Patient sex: M
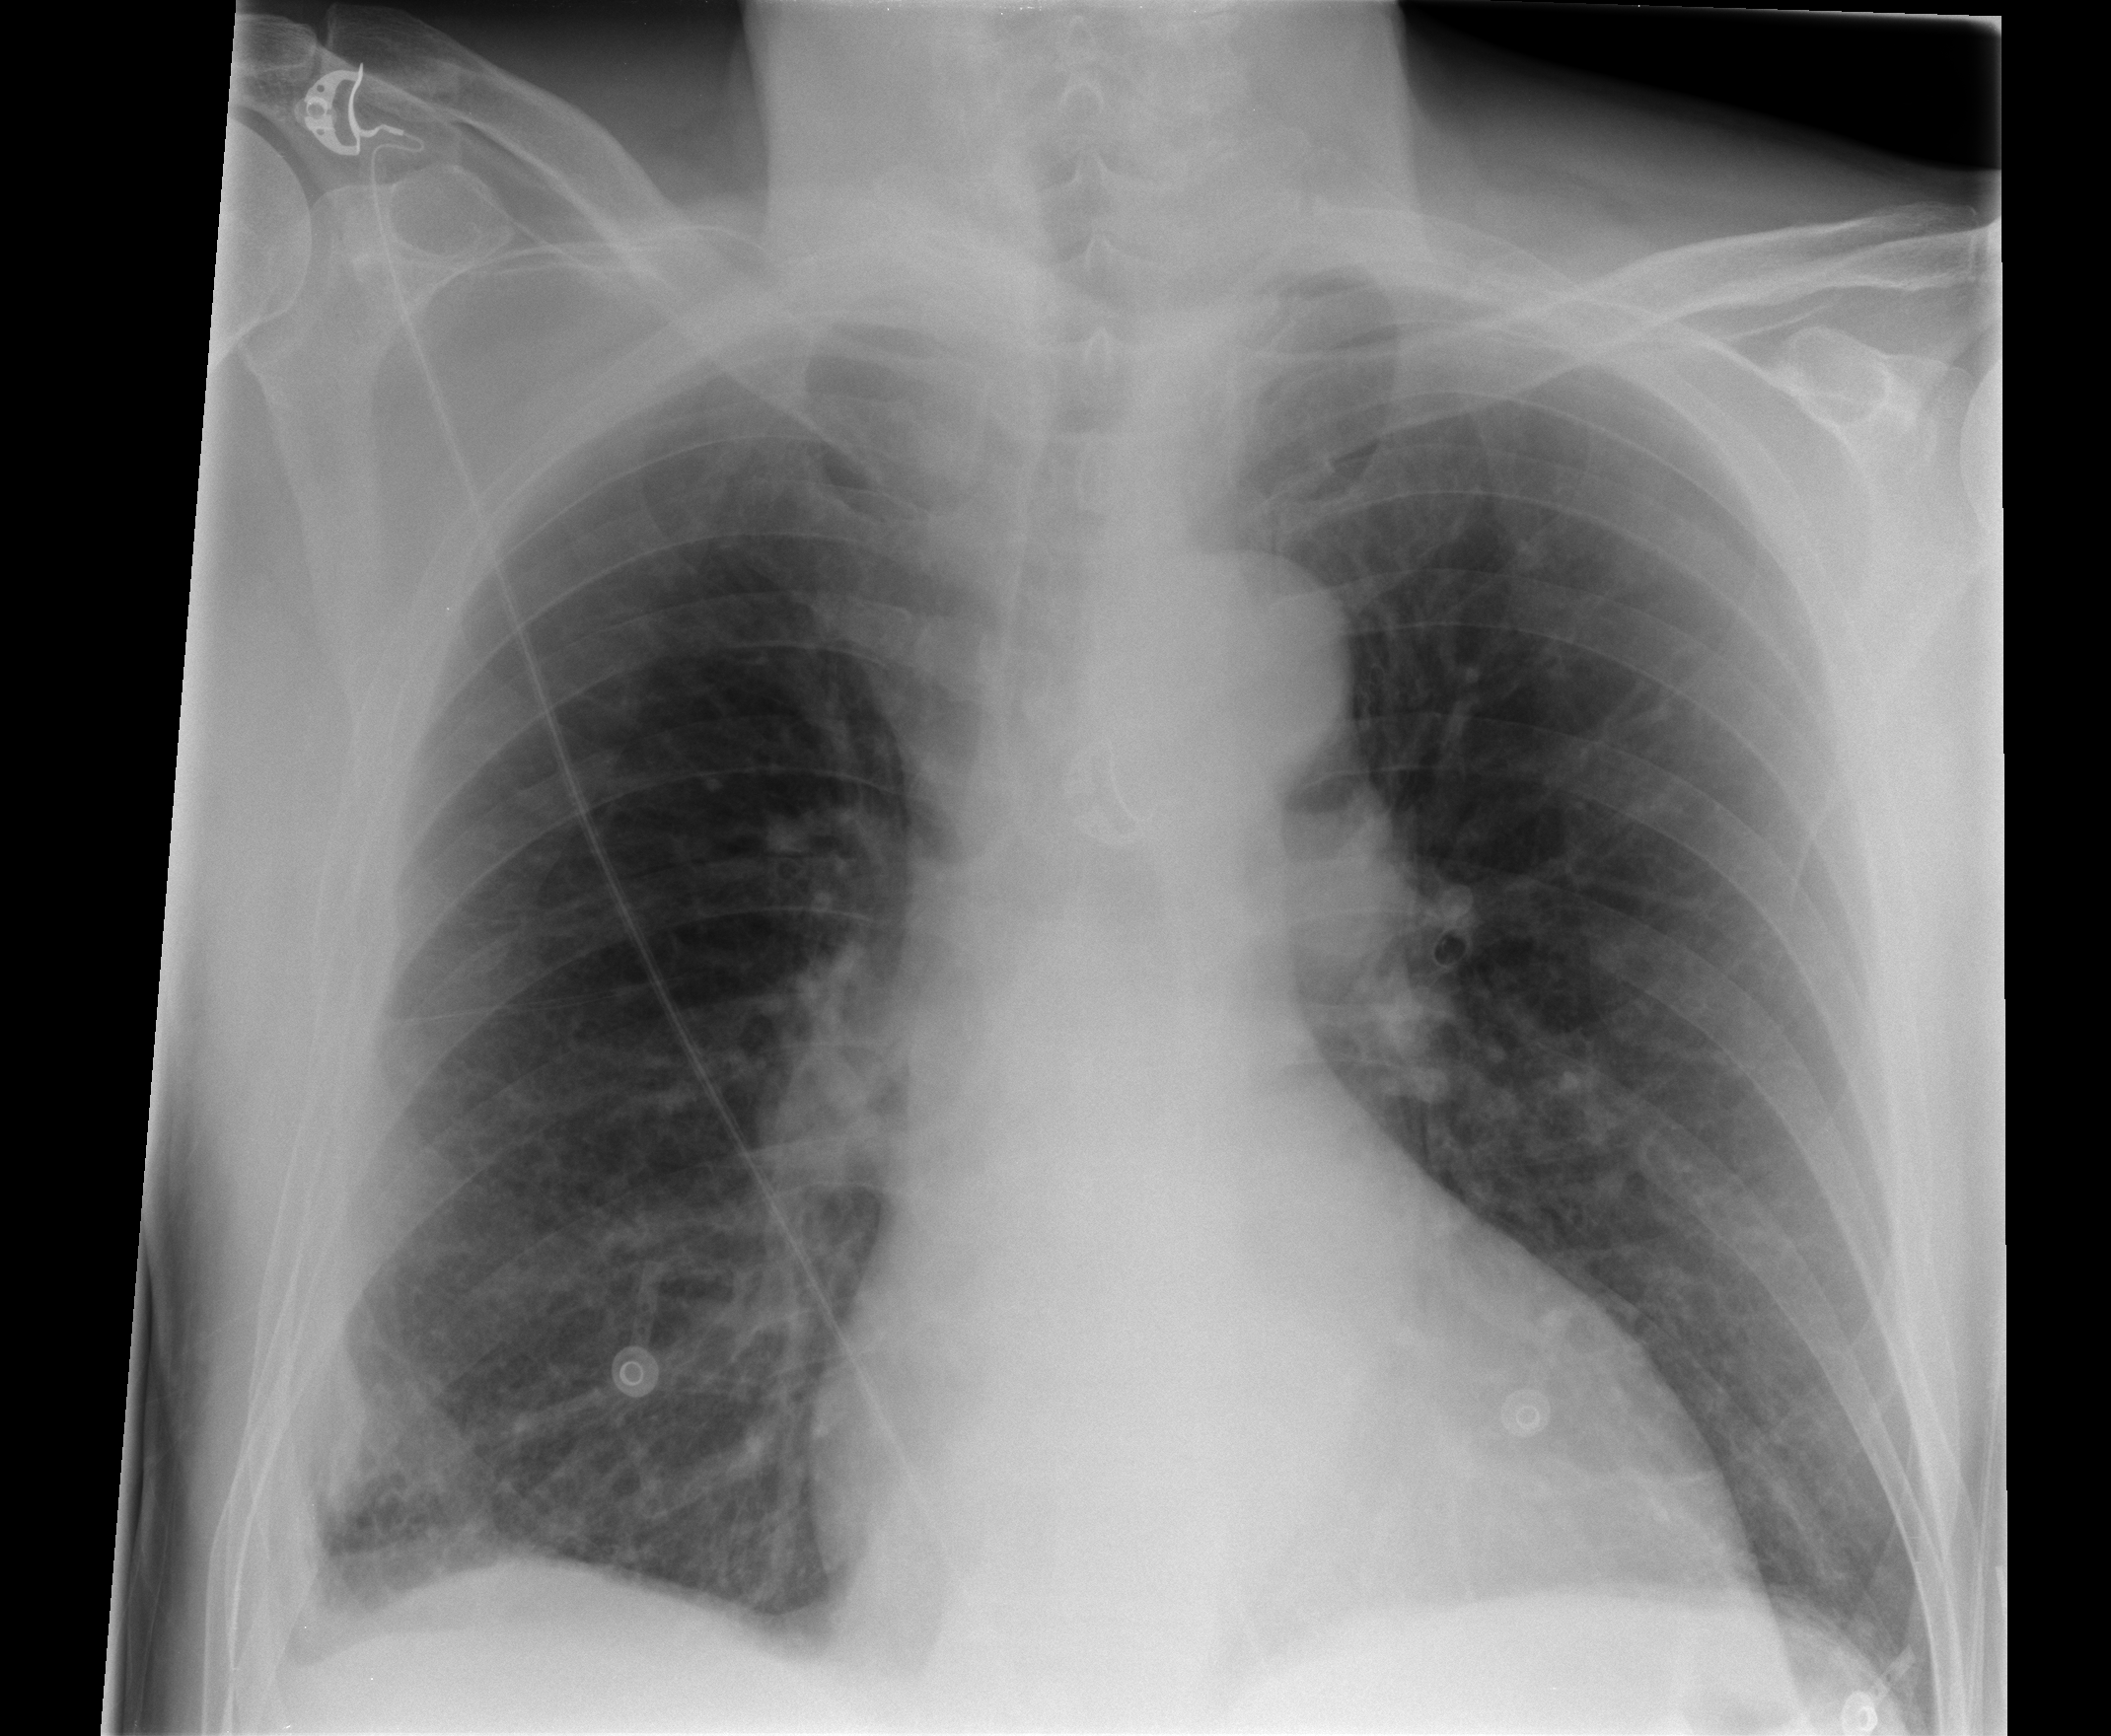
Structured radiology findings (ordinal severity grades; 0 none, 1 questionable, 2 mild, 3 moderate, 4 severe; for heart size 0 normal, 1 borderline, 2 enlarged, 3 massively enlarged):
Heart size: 0
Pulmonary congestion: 0
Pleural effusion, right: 1
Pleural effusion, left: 0
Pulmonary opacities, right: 0
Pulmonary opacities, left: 0
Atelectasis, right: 2
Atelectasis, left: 0